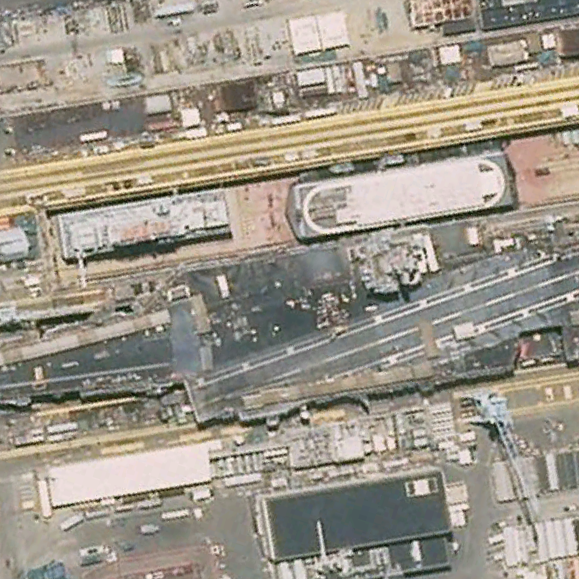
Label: aircraft_carrier